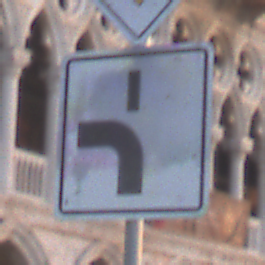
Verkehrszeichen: VerlaufVorfahrtsstrasse5
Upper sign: Vorfahrtsstrasse
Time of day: SunriseSunset
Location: Outdoor (Urban)
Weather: Clear
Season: NotSpecified
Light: Natural